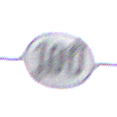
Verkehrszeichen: EndeGeschwindigkeit100
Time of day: Midday
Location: Outdoor (Suburban)
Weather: Overcast
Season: NotSpecified
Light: Natural